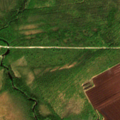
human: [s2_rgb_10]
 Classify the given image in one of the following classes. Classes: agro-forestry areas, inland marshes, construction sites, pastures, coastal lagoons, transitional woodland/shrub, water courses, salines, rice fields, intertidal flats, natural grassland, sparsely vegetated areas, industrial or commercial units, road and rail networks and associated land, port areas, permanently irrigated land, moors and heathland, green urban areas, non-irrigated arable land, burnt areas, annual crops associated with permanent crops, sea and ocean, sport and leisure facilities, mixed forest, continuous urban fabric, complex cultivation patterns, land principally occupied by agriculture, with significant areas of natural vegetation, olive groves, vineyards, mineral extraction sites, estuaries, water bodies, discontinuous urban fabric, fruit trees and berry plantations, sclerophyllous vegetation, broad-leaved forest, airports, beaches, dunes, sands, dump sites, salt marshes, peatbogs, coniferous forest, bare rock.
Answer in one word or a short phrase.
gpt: coniferous forest, mixed forest, transitional woodland/shrub, peatbogs